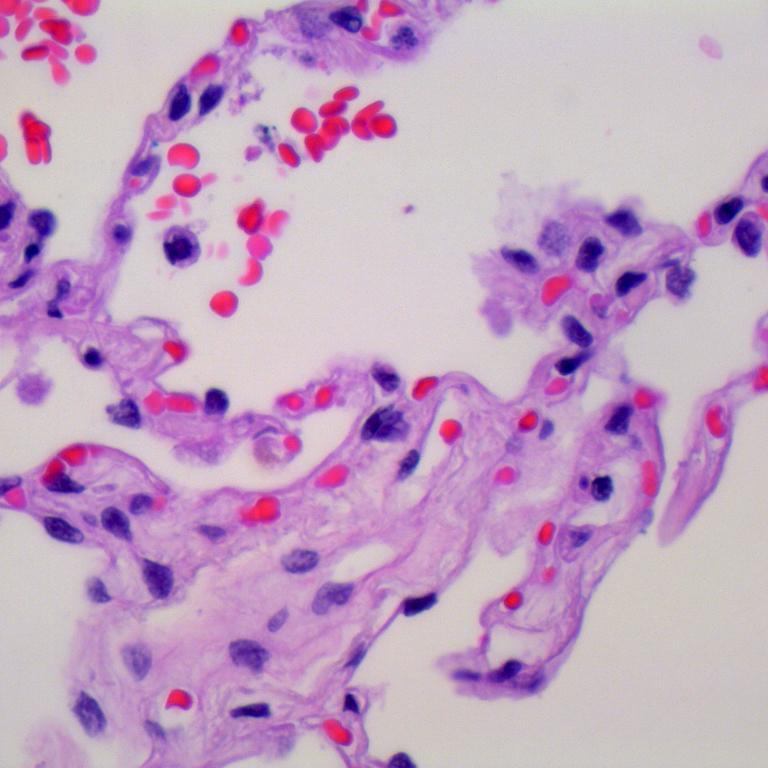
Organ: lung
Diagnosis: benign